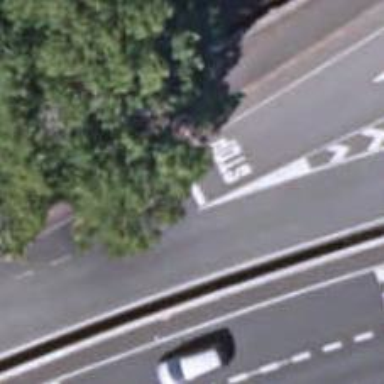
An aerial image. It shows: Stop road.